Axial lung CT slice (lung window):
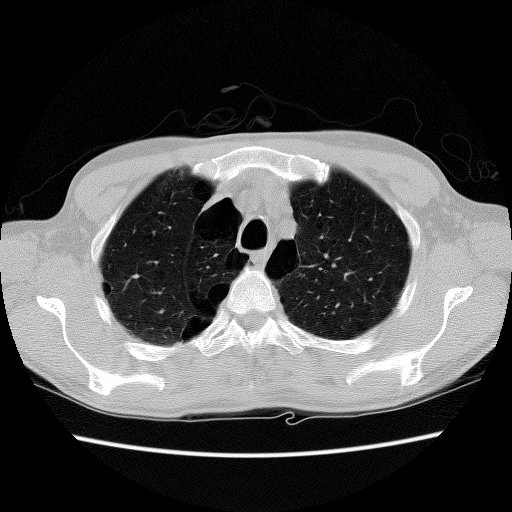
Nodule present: no